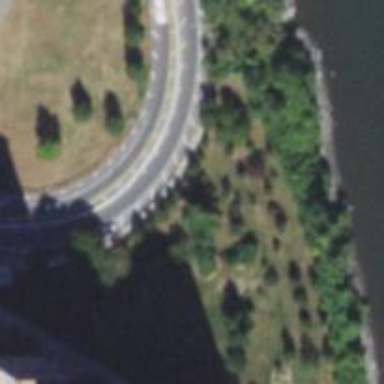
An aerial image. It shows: Tertiary road with asphalt surface. There is separate cycleway alongside the road.